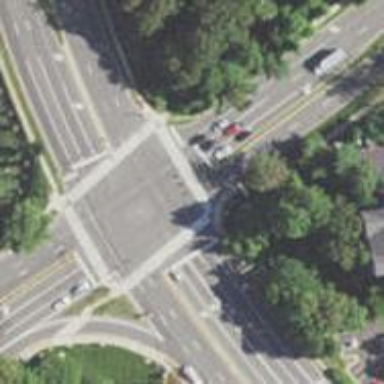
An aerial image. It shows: Zebra crossing on the road.